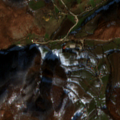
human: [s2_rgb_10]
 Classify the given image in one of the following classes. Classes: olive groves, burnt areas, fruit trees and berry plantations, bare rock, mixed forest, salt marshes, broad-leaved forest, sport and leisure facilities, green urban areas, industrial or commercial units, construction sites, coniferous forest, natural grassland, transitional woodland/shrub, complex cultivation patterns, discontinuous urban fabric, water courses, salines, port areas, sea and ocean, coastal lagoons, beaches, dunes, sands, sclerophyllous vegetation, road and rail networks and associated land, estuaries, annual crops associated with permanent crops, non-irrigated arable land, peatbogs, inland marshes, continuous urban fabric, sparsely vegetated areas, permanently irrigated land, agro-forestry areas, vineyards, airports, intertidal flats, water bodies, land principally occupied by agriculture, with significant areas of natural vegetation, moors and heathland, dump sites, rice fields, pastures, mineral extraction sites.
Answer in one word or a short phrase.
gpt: land principally occupied by agriculture, with significant areas of natural vegetation, broad-leaved forest